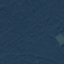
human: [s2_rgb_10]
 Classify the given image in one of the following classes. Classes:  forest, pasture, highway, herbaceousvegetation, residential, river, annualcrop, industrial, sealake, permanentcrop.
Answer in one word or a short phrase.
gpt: Forest